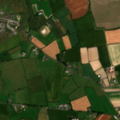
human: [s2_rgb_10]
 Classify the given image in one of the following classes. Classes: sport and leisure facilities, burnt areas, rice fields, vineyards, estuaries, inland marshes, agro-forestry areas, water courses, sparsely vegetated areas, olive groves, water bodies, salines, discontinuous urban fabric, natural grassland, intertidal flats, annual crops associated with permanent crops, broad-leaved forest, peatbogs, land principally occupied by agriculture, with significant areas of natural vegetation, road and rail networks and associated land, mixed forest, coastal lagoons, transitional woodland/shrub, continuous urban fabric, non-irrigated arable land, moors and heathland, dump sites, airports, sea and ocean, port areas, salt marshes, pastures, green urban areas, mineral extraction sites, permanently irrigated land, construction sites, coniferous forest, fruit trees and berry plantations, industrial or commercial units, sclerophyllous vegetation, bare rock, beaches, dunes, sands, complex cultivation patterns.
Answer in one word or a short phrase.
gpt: discontinuous urban fabric, non-irrigated arable land, pastures